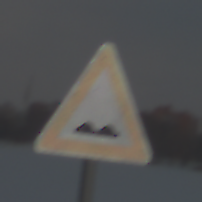
Verkehrszeichen: UnebeneFahrbahn
Umgebung: Outdoor, Nature
Tageszeit: SunriseSunset
Wetter: PartlyCloudy
Licht: Natural
Jahreszeit: NotSpecified
Kontrast: LowContrast